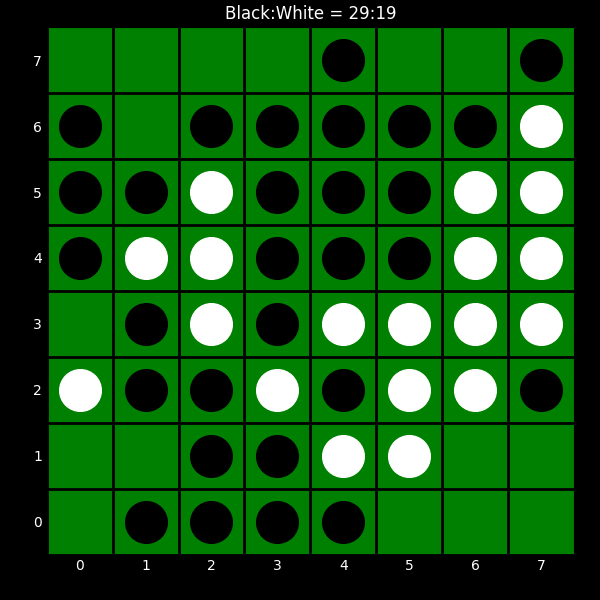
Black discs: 29
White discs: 19